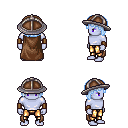
a pixel art fantasy rpg character, male body template, dark elf, purple skin, brown cape, gold greaves, white cyan pageboy hairstyle, chain helm, leather bracers, four views (front, back, left, right), 2x2 character sprite sheet, small pixel art, hard edges, no anti-aliasing